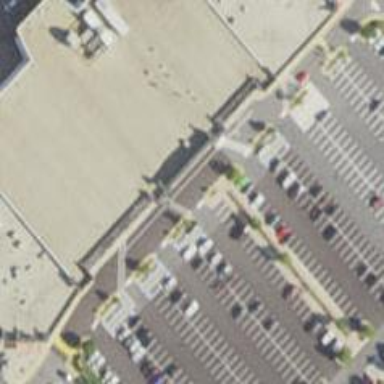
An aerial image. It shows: Parking space.